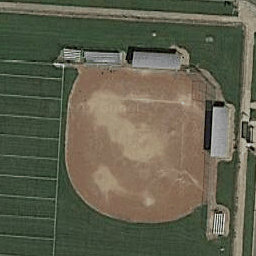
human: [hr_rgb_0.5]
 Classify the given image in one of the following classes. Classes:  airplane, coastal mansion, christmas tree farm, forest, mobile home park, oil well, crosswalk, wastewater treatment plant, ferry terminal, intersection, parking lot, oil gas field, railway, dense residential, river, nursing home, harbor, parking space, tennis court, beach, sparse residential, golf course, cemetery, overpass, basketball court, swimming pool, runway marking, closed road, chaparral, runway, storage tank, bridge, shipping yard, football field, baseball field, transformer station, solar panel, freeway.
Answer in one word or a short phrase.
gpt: baseball field